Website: macys
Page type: customer-info-address
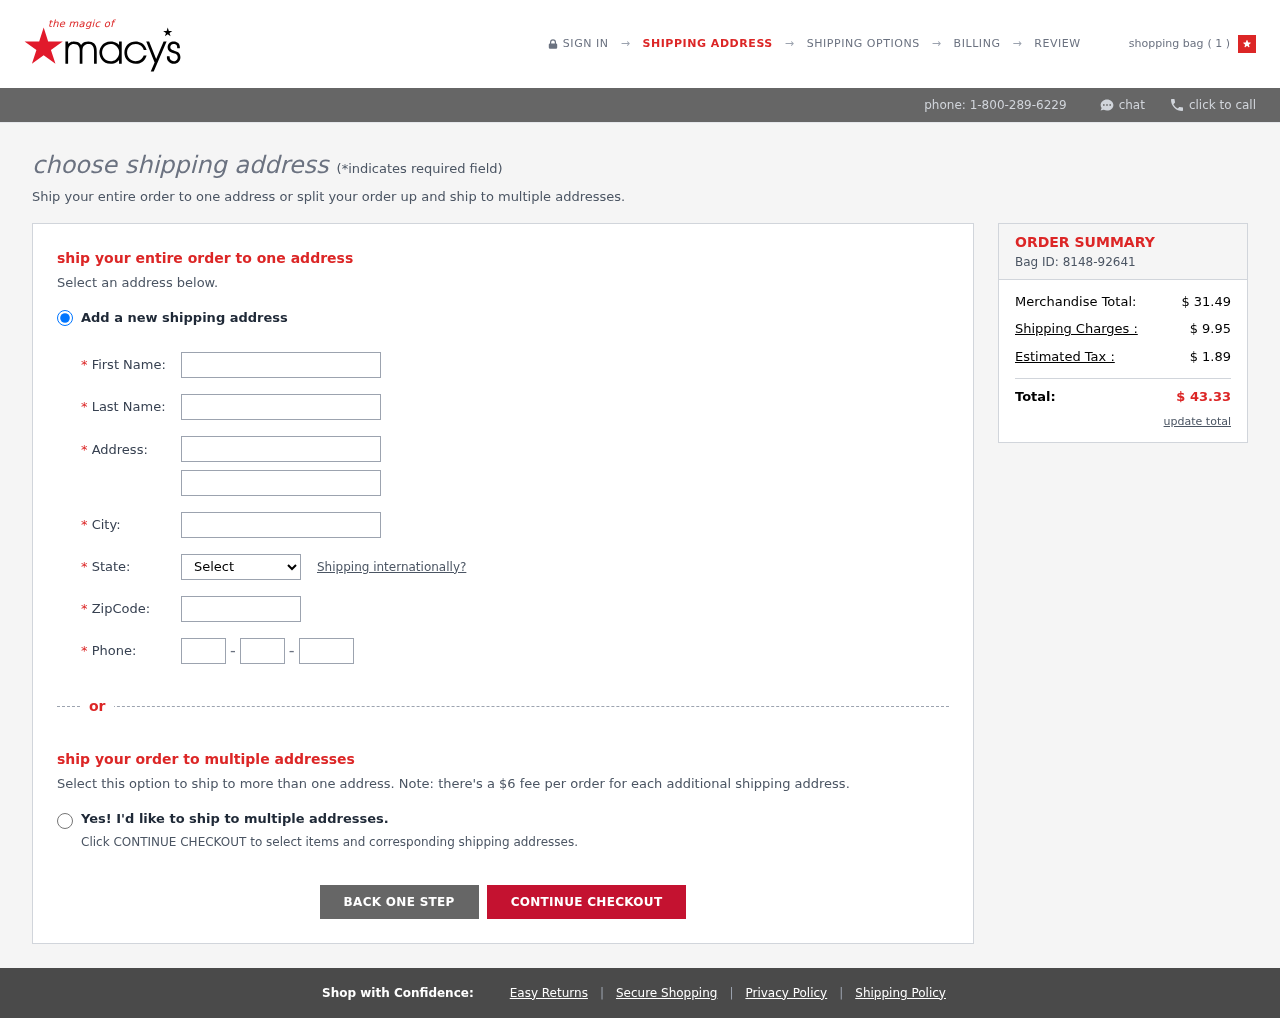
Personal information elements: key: PII_CITY
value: Bradfordtown
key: PII_FIRSTNAME
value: Michael
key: PII_LASTNAME
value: Cummings
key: PII_PHONE_AREA
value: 596
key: PII_PHONE_PREFIX
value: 911
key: PII_PHONE_SUFFIX
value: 9583
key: PII_POSTCODE
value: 68627
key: PII_STATE_ABBR
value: NC
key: PII_STREET
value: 3206 West Brook
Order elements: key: ORDER_NUM_ITEMS
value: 1
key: ORDER_ID
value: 8148-92641
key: ORDER_SUBTOTAL
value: $ 31.49
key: ORDER_SHIPPING_COST
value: $ 9.95
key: ORDER_TAX
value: $ 1.89
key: ORDER_TOTAL
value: $ 43.33